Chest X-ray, PA view. Patient: 48 years old, sex M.
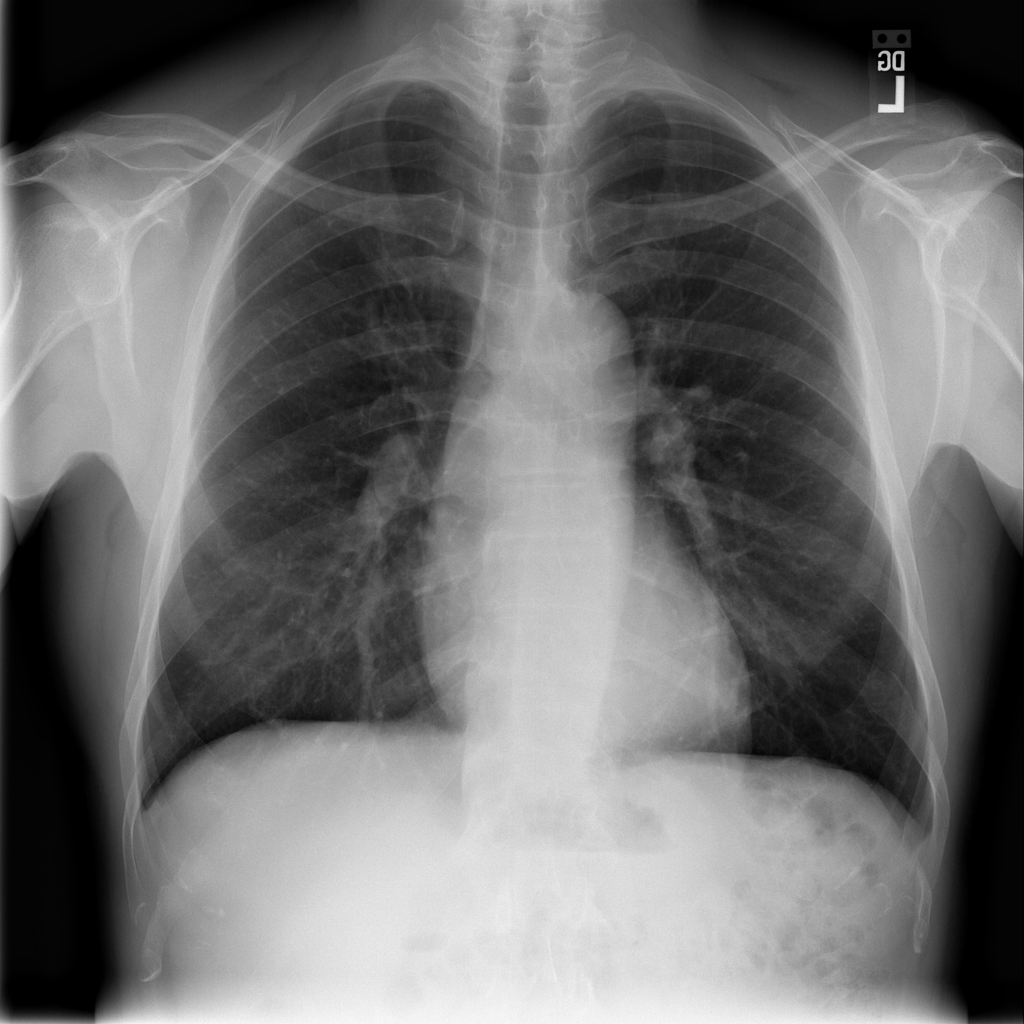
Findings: No Finding